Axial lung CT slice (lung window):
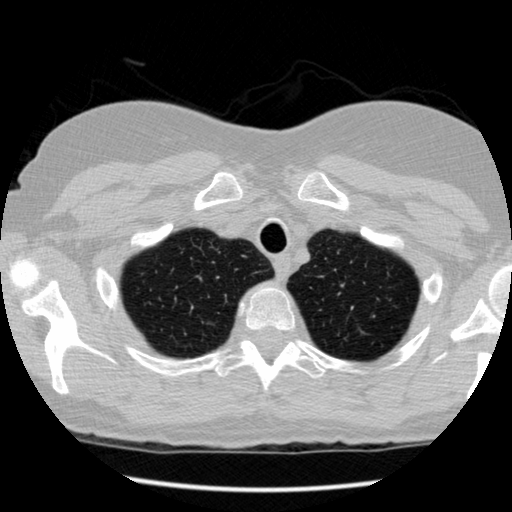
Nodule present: no